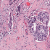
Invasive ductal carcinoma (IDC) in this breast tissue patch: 1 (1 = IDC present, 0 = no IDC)